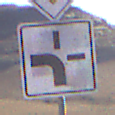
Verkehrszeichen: VerlaufVorfahrtsstrasse1
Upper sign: Vorfahrtsstrasse
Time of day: MorningAfternoon
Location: Outdoor (Nature)
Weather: Clear
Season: NotSpecified
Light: Natural